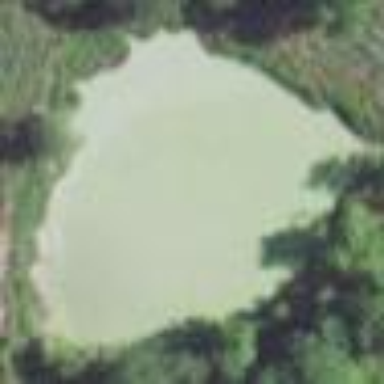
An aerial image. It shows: Peaceful pond surrounded by nature.